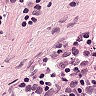
Metastatic tissue present: yes